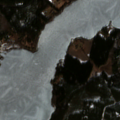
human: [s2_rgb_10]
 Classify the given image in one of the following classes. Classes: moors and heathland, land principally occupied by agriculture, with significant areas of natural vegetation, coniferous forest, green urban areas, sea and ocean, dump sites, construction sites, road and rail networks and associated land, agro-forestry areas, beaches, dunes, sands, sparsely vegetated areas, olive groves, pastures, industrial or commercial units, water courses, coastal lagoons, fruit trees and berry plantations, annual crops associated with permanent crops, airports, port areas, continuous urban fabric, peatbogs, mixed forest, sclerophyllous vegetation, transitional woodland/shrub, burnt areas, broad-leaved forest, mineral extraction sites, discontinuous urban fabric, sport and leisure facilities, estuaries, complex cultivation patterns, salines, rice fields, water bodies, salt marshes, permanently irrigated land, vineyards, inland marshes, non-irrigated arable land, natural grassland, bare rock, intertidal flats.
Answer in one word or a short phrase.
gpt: land principally occupied by agriculture, with significant areas of natural vegetation, coniferous forest, mixed forest, water bodies